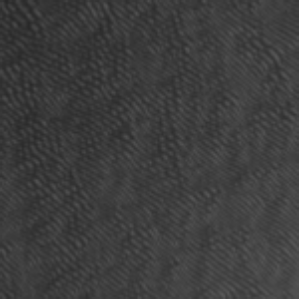
Label: frost